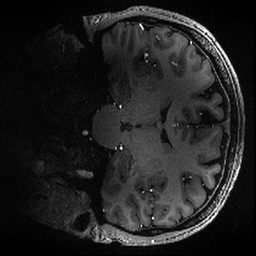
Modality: T1w
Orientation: coronal
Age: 25
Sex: male
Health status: healthy
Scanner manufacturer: siemens
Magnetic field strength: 9.4 T
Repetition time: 3.8 s
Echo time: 0.0025 s